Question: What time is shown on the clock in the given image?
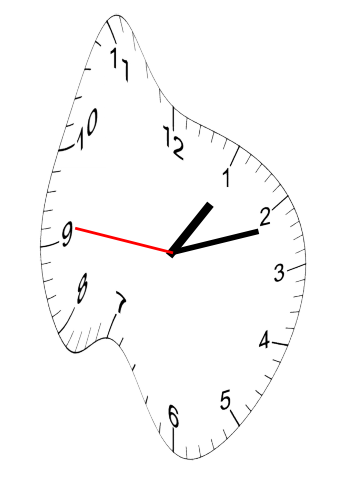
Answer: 01:11:46